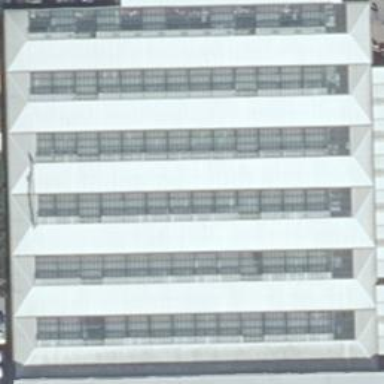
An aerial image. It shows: Building with glass roof shaped like sawtooth.